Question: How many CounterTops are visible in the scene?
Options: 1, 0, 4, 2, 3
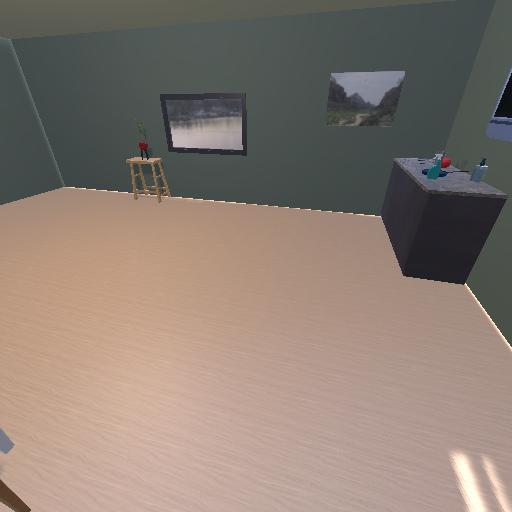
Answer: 1